Question: I have the procedure block:
'''
begin
for i in (select grantee
,table_name
,privilege
from user_tab_privs_made
where grantee='TEST')
loop
revoke i.privilege on i.table_name from i.grantee;
end loop;
end;
'''
and the error occurs:

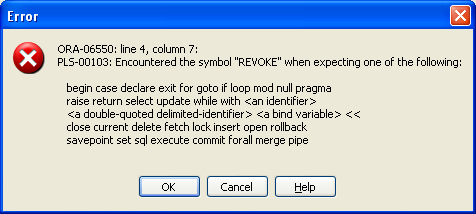
Answer: You need to issue the revoke as <URL>, building a dynamic string with the command you want to be executed:
'''
execute immediate 'revoke ' || i.privilege || ' on ' || i.table_name
|| ' from ' || i.grantee;
'''